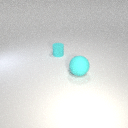
large cyan rubber sphere to the right of small cyan rubber cylinder